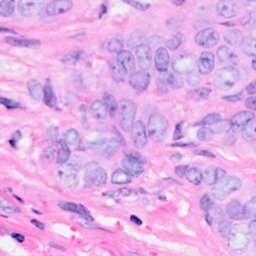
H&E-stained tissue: Breast